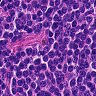
Metastatic tissue present: no